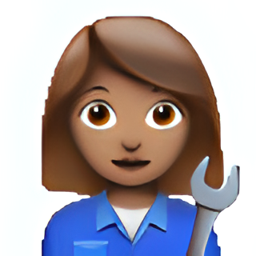
Name: female mechanic type 4
Emoji: 👩🏽‍🔧
Group: People & Body
Sub-group: person-role